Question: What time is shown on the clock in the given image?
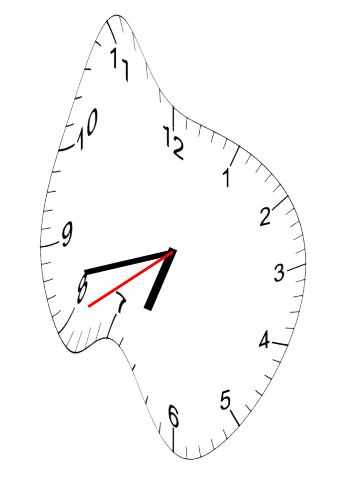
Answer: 06:42:40